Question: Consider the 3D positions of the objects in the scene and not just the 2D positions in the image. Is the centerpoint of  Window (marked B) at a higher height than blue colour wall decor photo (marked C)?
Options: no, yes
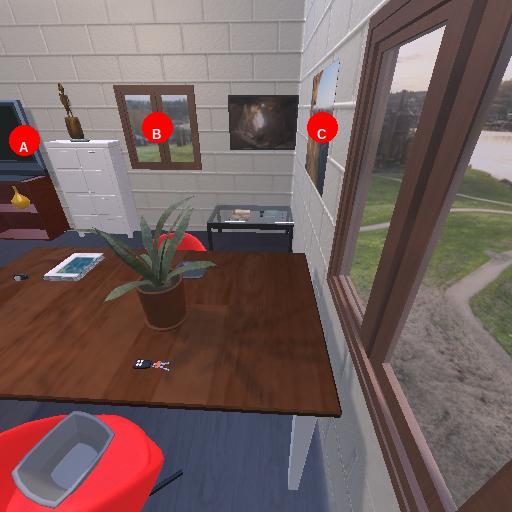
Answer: no